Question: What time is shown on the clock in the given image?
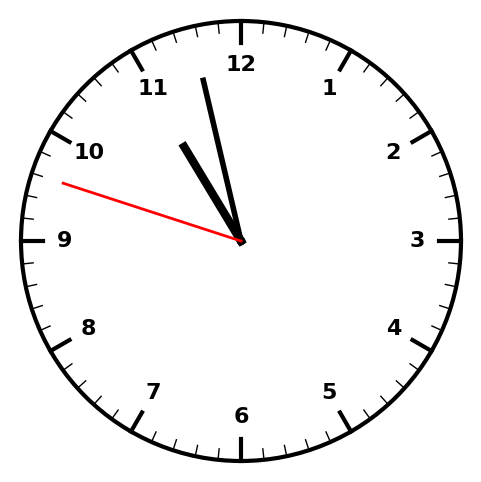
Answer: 10:57:48